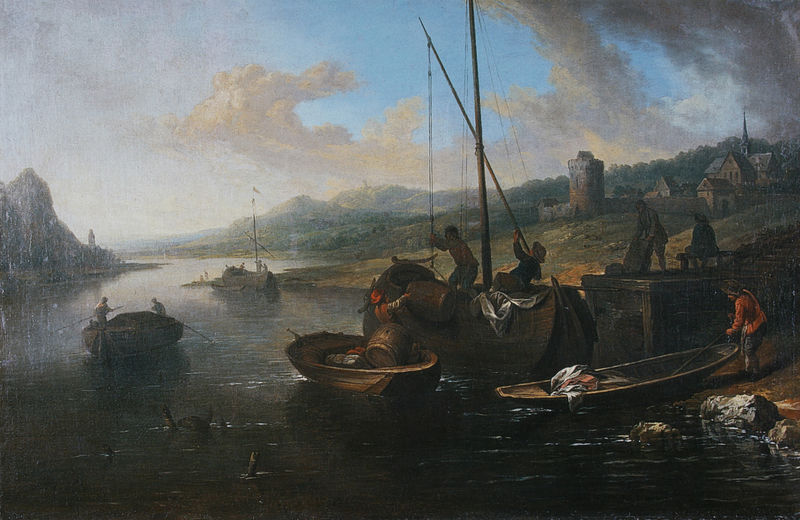
Titel: Ideale Flusslandschaft mit Schiffslände
Künstler: Christian Georg d. Ä. Schütz
Standort: Mainz
Institution: Landesmuseum
Schlagwörter: berg, blau, dunkel, felsen, gemälde, himmel, mann, meer, schatten, wasser, weiß, wolken, bäume, fluss, grün, kirchturm, landschaft, menschen, ocker, see, stadt, ufer, wäsche, braun, frau, grau, hell, hintergrund, holz, hut, hüte, kleider, kopfbedeckungen, licht, männer, schwarz, haus, rot, schleier, schloss, tiere, wiese, wolke, mütze, mützen, mensch, stein, steine, bild, öl, dämmerung, flusslauf, horizont, häuser, hügel, morgen, natur, spiegelung, gewässer, kirche, land, stoff, strick, tücher, arbeit, boot, boote, handel, kahn, ruder, turm, kopfbedeckung, küste, schiff, schiffe, segel, segelboot, strand, welle, wellen, biegung, ort, fahne, fischer, flagge, mast, schiffer, segelschiff, arbeiten, berge, fels, gebirge, dorf, mauer, nebel, arbeiter, beladen, entladen, hafen, kähne, ladung, anleger, kai, masten, abfahrt, seile, steg, sturm, treibgut, treppe, unwetter, vorsprung, wogen, stufen, bucht, segelboote, takelage, ozean, segeln, segler, ruine, burg, türme, flaschenzug, fracht, kran, schwimmen, festung, angel, matrose, fass, stadttor, himme, handwerk, stadtmauer, verblauung, fässer, segeltuch, ungeheuer, anlegestelle, hau, angeln, fischen, weinfässer, schwimmer, durchfahrt, schleierwolken, waren, farbperspektive, meerenge, hebel, anlege, barkasse, verladen, güter, wolkenformation, bootsleute, lichthöhung, hiff, naturansicht